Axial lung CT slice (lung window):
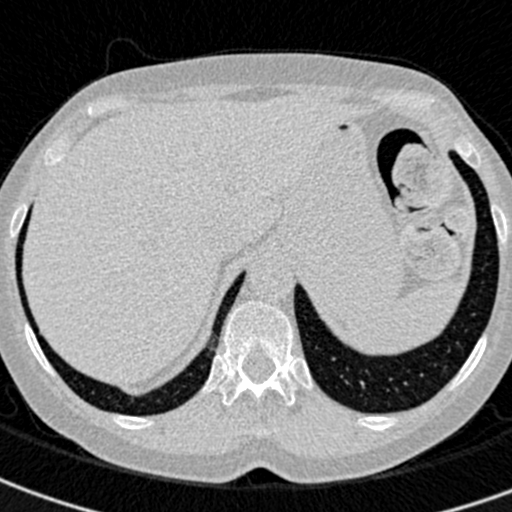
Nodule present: no